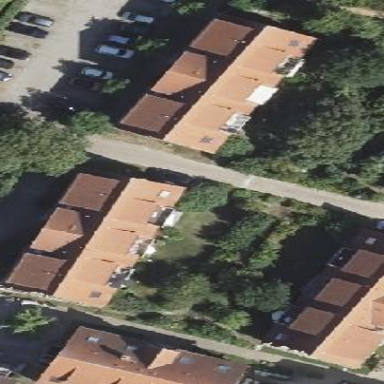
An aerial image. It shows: Apartments building with roof made of roof tiles.